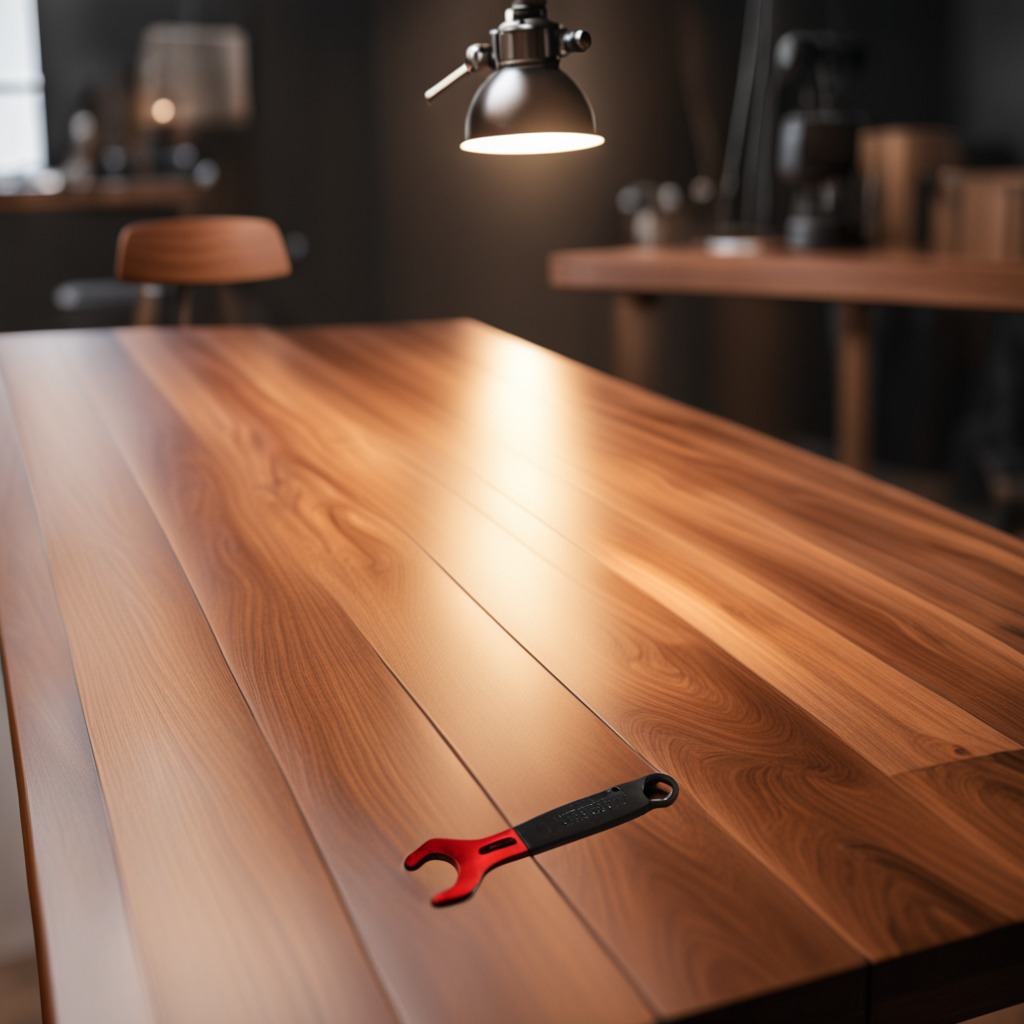
An wrench is lying on the wooden table.